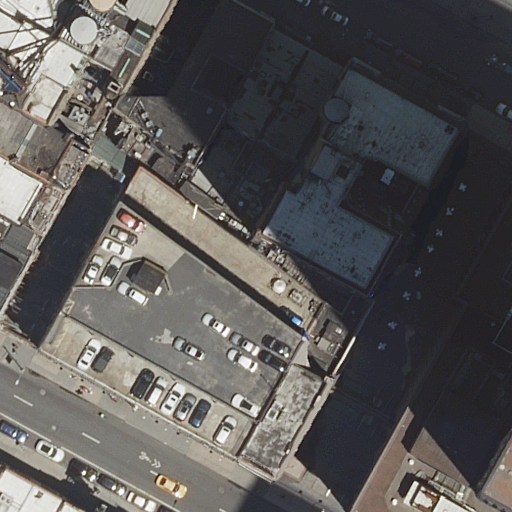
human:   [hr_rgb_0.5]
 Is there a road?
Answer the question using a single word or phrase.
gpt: yes

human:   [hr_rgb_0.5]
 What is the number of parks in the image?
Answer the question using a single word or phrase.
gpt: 1

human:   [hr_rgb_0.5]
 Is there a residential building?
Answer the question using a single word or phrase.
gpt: yes

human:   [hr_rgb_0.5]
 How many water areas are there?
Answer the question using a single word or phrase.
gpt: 0

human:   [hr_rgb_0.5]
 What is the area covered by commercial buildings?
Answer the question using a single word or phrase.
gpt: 1066m2

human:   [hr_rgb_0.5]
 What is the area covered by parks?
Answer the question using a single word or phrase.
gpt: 16m2

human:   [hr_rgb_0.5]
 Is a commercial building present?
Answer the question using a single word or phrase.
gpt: yes

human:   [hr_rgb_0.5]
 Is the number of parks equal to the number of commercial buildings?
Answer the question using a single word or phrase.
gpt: yes

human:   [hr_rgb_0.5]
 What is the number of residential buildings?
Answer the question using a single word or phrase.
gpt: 10

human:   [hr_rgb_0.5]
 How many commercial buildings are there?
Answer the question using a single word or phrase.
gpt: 1

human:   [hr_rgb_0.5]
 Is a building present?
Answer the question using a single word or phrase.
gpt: yes

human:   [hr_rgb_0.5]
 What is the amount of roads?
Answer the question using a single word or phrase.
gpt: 3

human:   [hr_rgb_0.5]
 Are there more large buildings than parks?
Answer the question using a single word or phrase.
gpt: yes

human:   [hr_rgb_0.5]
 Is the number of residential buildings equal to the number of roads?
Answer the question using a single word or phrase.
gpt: no

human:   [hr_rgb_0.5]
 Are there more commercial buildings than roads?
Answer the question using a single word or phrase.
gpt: no

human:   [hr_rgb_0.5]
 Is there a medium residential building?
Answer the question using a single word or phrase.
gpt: yes

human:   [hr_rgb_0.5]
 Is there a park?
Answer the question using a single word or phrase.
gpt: yes

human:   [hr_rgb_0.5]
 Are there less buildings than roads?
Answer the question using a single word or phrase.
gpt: no

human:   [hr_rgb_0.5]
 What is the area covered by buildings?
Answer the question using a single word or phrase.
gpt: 4330m2

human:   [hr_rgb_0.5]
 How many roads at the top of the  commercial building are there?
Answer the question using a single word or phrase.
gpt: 3

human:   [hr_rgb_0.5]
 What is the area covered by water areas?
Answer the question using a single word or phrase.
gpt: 0m2

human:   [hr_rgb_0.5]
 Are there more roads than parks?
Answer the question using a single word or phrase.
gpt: yes

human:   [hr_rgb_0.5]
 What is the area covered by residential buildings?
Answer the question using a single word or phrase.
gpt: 3263m2

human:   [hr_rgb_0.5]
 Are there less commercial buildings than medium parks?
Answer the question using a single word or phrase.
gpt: no

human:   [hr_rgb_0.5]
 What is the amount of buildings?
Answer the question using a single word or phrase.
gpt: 11

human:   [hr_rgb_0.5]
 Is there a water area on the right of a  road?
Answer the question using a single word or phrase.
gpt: no

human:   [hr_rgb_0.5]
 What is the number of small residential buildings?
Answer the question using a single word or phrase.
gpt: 3

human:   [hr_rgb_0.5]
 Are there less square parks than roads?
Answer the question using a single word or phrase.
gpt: yes

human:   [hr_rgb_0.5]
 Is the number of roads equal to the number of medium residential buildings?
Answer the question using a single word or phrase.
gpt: no

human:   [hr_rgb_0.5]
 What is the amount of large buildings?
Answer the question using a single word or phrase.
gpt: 3

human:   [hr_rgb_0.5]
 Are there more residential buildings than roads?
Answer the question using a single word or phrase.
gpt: yes

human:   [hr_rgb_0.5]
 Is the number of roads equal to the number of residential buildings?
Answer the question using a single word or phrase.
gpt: no

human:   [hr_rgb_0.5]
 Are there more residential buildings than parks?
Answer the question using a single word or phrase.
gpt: yes

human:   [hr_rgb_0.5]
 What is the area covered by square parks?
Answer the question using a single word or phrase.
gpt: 0m2

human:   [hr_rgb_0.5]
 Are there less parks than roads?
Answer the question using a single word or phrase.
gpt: yes

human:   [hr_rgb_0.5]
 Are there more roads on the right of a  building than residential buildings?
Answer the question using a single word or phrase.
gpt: no

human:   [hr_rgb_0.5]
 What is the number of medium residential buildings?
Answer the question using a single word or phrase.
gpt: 5

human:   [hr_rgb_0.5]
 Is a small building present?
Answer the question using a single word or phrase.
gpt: yes

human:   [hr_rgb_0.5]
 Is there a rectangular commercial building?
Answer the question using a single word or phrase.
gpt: yes

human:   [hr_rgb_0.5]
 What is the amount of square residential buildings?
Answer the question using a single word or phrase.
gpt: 0

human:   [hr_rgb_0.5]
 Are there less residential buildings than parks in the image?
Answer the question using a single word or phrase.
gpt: no

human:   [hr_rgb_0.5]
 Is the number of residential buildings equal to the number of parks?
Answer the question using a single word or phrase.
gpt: no

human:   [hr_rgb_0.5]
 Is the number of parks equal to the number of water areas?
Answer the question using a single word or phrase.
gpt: no

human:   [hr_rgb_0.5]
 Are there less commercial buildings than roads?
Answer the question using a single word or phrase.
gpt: yes

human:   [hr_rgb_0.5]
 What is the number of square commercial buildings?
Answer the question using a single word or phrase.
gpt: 0

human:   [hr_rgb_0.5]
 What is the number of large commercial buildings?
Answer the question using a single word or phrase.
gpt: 1

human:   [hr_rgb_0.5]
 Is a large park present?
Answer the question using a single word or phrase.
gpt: no

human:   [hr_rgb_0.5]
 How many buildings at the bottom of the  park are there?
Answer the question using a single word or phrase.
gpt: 9

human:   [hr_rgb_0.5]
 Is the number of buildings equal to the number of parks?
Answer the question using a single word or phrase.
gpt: no

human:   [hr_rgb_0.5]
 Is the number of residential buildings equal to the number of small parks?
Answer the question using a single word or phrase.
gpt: no

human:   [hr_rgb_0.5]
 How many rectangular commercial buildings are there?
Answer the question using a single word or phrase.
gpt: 1

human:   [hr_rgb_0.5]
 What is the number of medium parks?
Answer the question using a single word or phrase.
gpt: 0

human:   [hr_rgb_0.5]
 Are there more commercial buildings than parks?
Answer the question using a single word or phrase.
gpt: no

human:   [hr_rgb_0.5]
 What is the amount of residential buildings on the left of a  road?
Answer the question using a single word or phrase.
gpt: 9

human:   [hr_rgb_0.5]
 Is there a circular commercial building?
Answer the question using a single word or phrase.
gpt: no

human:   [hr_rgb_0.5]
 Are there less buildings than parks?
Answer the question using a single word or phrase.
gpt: no

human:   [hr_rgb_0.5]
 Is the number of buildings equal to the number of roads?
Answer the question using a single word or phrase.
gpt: no

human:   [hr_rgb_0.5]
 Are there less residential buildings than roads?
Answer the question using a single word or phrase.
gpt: no

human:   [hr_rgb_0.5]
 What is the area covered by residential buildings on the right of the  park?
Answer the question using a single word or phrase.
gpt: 0m2

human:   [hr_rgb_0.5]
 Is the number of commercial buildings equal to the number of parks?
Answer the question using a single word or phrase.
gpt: yes

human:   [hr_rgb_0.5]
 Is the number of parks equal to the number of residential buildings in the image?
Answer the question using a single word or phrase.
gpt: no

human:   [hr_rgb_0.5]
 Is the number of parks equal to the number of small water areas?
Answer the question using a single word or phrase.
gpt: no

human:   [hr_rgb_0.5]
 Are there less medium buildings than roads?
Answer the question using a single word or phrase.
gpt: no

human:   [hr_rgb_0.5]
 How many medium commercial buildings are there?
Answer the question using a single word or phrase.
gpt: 0